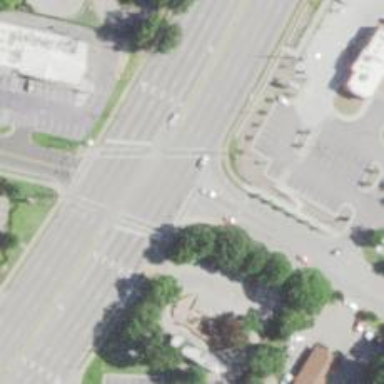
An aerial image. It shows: Crossing with marked lines on the road.